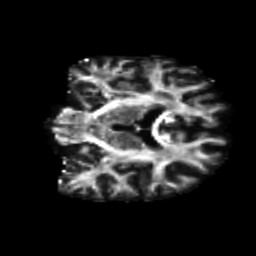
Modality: FA
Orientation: coronal
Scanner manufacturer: siemens
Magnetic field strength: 3 T
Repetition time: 4.16 s
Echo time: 0.0806 s